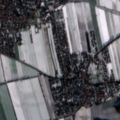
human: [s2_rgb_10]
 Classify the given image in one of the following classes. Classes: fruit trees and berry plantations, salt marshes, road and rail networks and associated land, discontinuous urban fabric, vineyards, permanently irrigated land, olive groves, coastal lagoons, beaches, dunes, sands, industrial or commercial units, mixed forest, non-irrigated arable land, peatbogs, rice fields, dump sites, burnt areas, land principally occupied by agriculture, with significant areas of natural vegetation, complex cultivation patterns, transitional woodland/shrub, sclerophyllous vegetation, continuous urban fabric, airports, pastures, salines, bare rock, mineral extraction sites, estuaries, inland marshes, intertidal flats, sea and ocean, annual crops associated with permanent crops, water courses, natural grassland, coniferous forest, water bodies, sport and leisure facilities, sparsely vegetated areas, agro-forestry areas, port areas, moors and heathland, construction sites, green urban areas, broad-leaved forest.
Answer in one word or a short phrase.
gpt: discontinuous urban fabric, non-irrigated arable land, coniferous forest